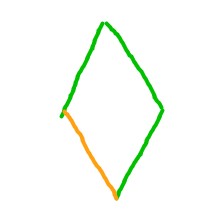
Shape: rhombus